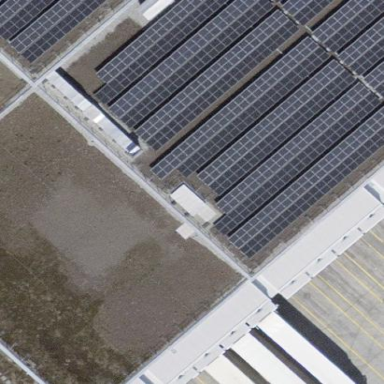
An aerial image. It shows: Solar power generator.